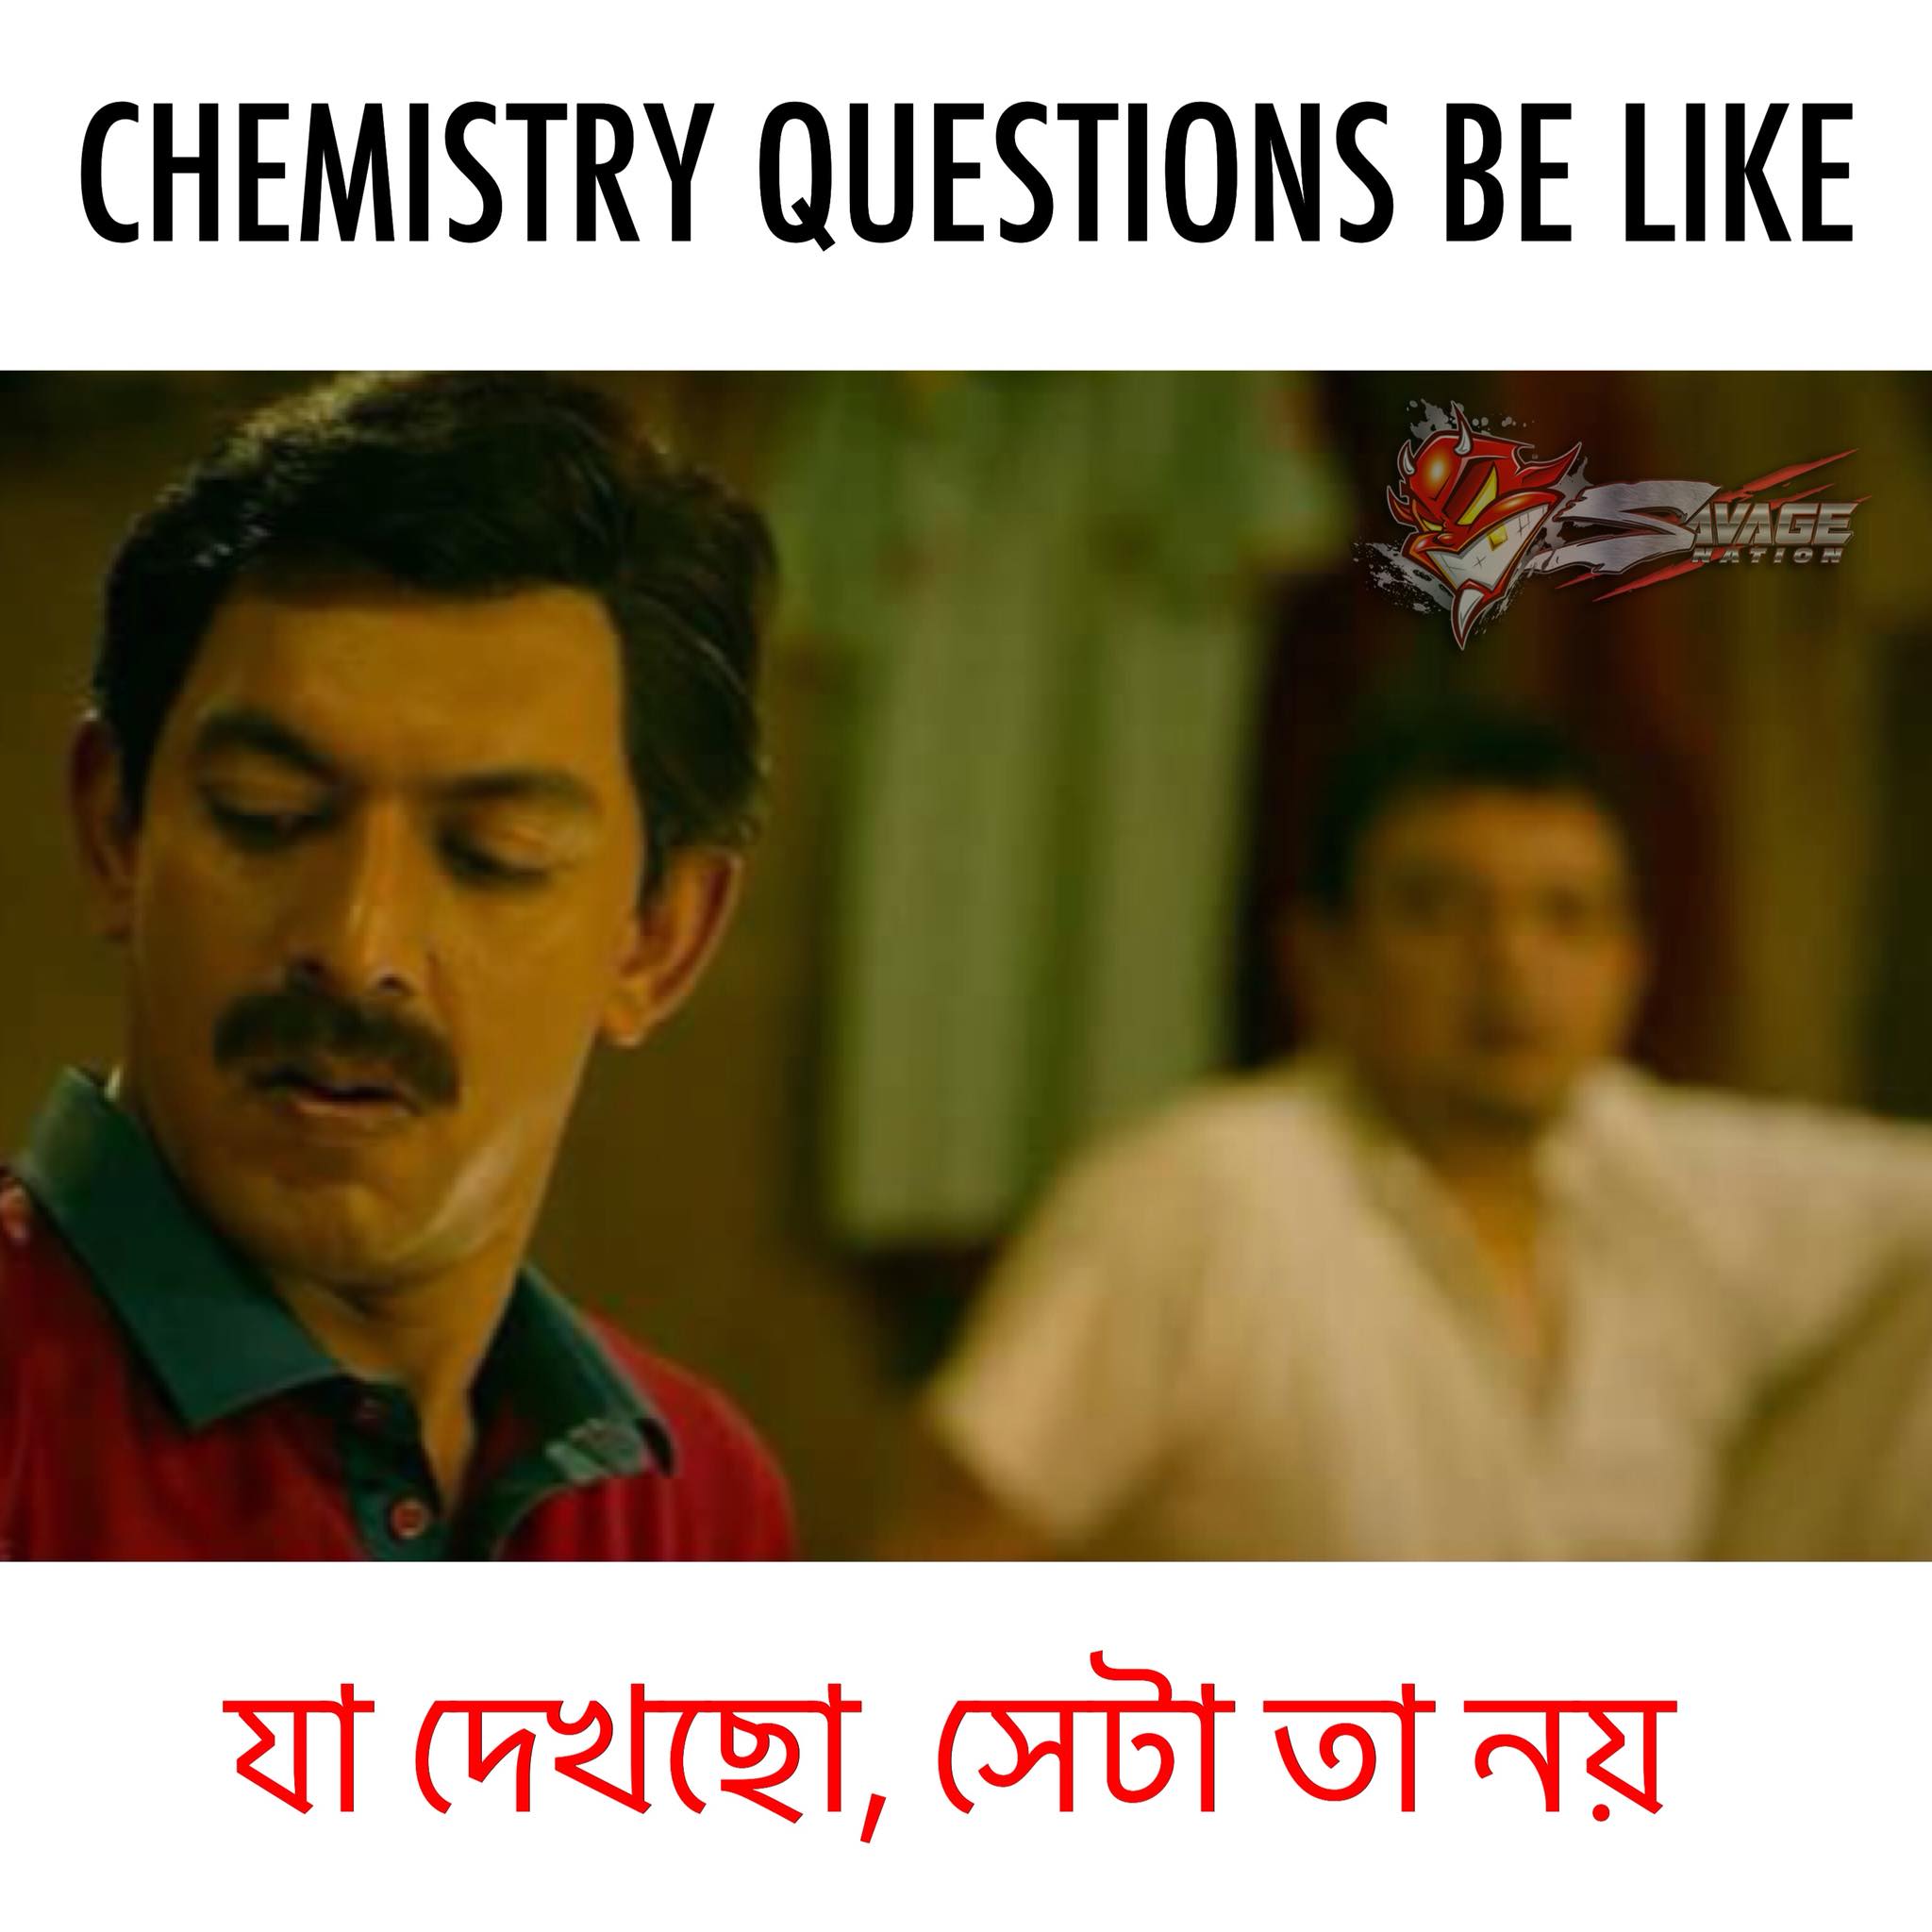
Caption: CHEMISTRY QUESTIONS BE LIKE  যা দেখছো , সেটা তা নয়
Label: non-hate